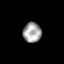
Tissue: prostate
Cell type: Fibroblasts
Senescence score: 0.7703
Nuclear area (px): 357
Mean DAPI intensity: 162.681